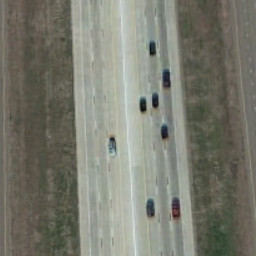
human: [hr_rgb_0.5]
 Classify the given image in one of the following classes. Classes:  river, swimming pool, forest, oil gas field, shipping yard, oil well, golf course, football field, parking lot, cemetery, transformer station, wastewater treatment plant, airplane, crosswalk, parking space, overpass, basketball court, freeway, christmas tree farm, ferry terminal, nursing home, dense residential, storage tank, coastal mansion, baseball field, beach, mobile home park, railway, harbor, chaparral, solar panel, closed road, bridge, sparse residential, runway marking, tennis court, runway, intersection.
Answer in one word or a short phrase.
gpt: freeway